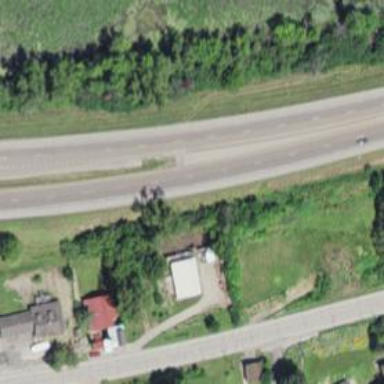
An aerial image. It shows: Trunk highway.